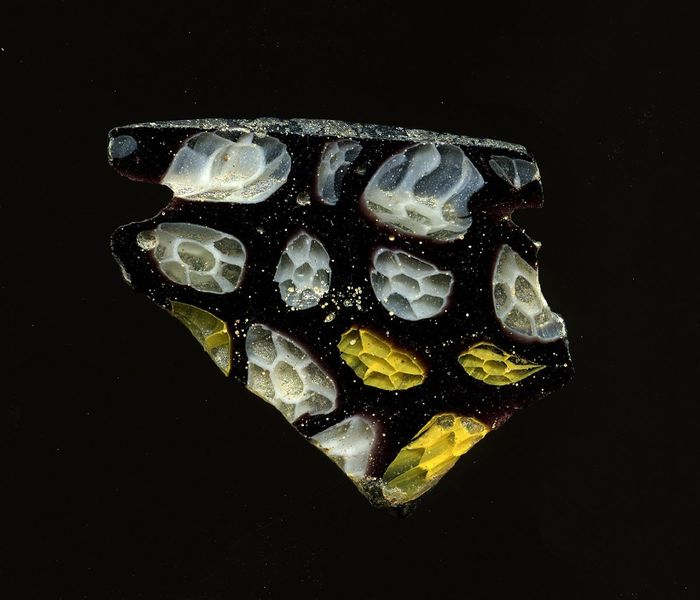
Titel: Fragment eines Gefäßes
Standort: Hamburg
Institution: Museum für Kunst und Gewerbe Hamburg
Schlagwörter: glas, antike, technik, fragment, kaiserzeit, aufbewahrung, blumenornamente, schankgeschirr, gefäß, behälter, frühe kaiserzeit, prinzipat, römische, millefiori, mittlere, späte